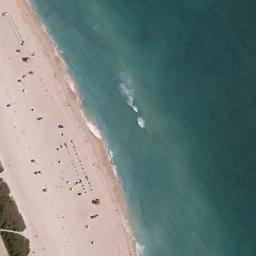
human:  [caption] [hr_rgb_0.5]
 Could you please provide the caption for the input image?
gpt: The beach with khaki sand and some items on the beach .

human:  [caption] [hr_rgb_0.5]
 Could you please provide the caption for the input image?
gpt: The beach is made up of light green seawater and the coast with sparse green plants .

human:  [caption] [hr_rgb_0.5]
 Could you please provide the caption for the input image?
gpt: The green oceans and perforate white sand .

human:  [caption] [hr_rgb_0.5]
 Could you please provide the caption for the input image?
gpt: There are many green plants near the beach .

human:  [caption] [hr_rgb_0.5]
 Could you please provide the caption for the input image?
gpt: The grass is beside the beach .